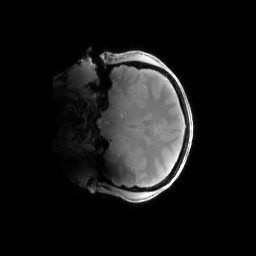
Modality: PDw
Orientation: coronal
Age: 27
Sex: male
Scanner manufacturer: siemens
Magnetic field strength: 6.98 T
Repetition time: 1.3 s
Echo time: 0.00231 s